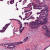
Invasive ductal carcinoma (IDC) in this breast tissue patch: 0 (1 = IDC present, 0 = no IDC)